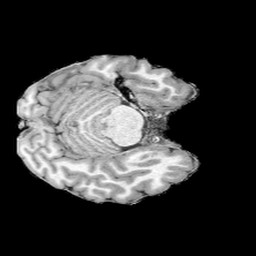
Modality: UNIT1
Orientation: axial